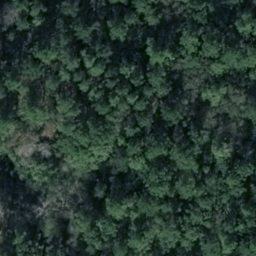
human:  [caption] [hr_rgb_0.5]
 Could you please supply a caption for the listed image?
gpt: There is a dense forest with some plants in the shadow .

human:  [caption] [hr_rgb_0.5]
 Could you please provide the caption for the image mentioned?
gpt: A dense forest with lots of green plants .

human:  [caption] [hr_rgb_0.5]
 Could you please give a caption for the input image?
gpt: This is a forest with lots of green plants in the shadow .

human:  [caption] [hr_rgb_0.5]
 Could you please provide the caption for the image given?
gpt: This is a dense forest with dark green plants .

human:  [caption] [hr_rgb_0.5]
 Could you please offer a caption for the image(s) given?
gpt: A dense forest with dark green plants .